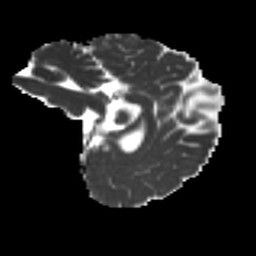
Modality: MD
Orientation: sagittal
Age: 26
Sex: female
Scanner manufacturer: ge
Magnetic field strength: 3 T
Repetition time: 7.8 s
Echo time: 0.0606 s